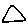
Label: triangle